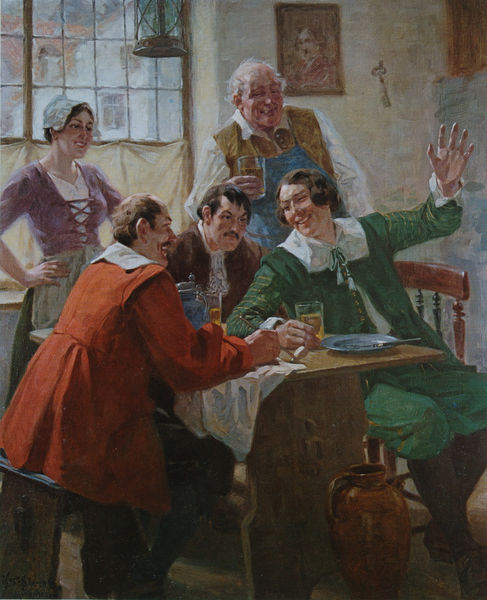
Titel: Tischrunde
Künstler: Victor Schivert
Standort: München
Institution: Galerie Köck
Schlagwörter: blau, gemälde, gruppe, hand, schatten, weiß, frauen, grün, menschen, mädchen, ocker, sitzen, braun, fenster, frau, geste, glas, grau, hintergrund, holz, lampe, licht, männer, raum, schwarz, stuhl, stühle, szene, tisch, zimmer, gebäude, haus, rot, tuch, beige, gesellschaft, haube, schleife, alkohol, alt, bart, gläser, hemd, jung, kneipe, lokal, saufen, schnurrbart, trinken, wand, messer, rahmen, stehen, teller, bild, gesten, hände, innenraum, tischdecke, tischtuch, vorhang, öl, pastos, gold, interieur, mantel, sitzend, stehend, genre, krug, schürze, magd, bilder, schrank, ansicht, mieder, röcke, schürzen, lila, violett, bank, figuren, gäste, löffel, schnäuzer, wein, pfeife, stuhllehne, stube, nagel, weste, freude, holztisch, lachen, restaurant, gaststätte, jacken, mäntel, bier, bedienung, häubchen, tischplatte, bleiglas, stift, tracht, karaffe, gestus, kellnerin, öllampe, rücklehne, besteck, wams, fröhlich, schlüssel, pfeiffe, schlaufe, gedrechselt, tonkrug, fröhlichkeit, gasthaus, wirt, wirtshaus, zecher, kruge, schenke, spass, ausgelassen, ausschank, gastschenke, bewirtung, bidl, feinster, fröhlickeit, gastwirtschaft, gelächter, handbewegung, heiterkeit, karbidlampe, schankhaus, schankstube, trinkgelage, wirtin